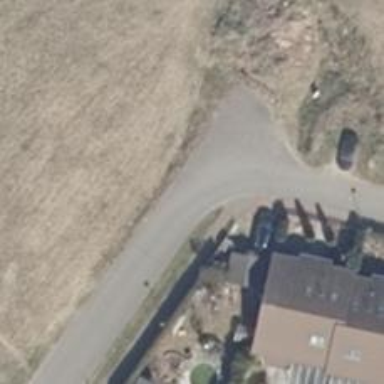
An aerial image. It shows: Asphalt road in residential area.